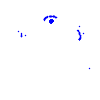
Particle: pion